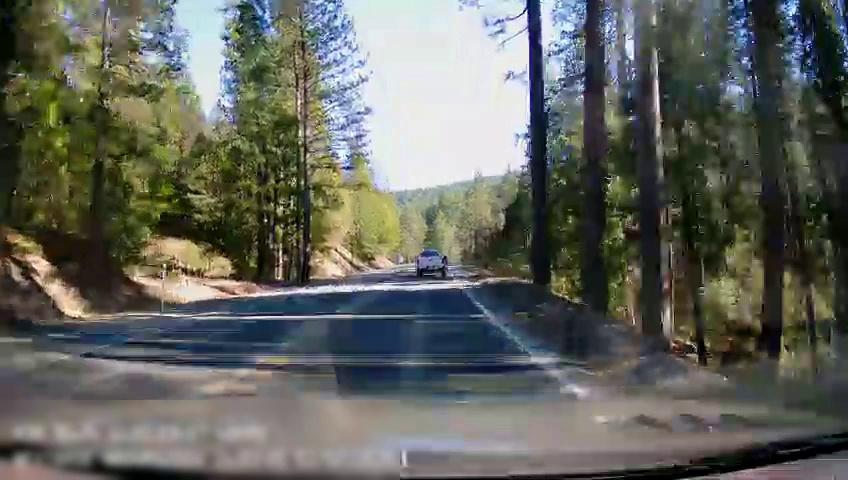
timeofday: Day
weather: Sunny
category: Drivable Space
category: Vehicles | Truck
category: Lanes | Opposite Lane
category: Lanes | Current Lane
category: Lanes | Current Lane